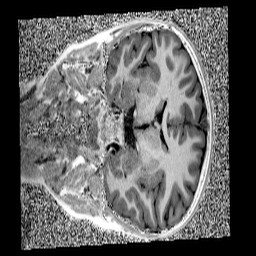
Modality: UNIT1
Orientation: coronal
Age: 10
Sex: male
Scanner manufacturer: siemens
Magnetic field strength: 3 T
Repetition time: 4 s
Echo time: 0.00299 s